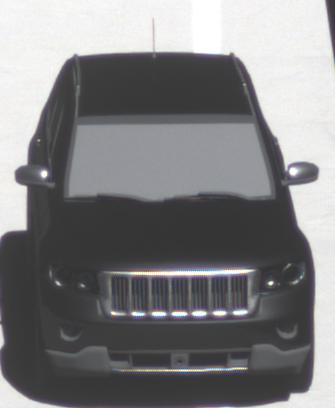
Make: Jeep
Model: Grand Cherokee
Detailed model: WK2
Model produced from: 2010
Model produced until: 2021
Doors: 5
Color: black
Road condition: dry road
Daytime: morning or afternoon
Contrast: high contrast